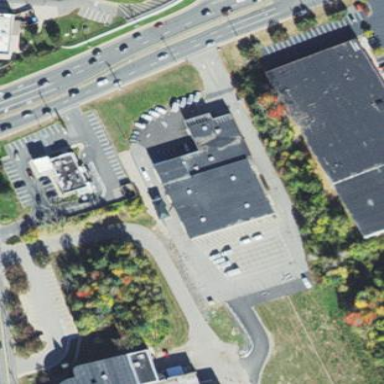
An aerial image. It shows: Building.